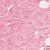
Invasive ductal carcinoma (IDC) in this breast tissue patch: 0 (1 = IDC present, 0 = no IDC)